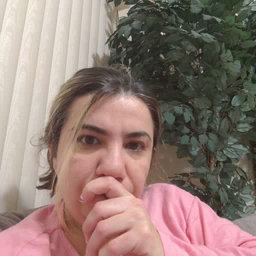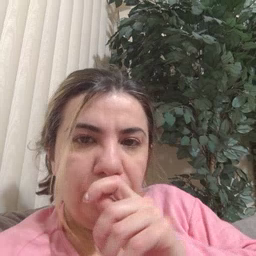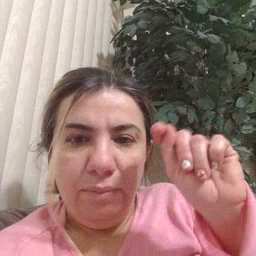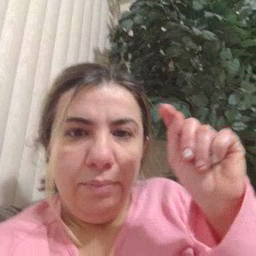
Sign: potty